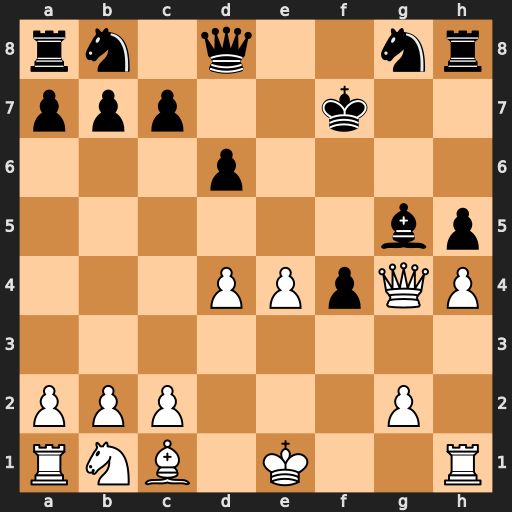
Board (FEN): rn1q2nr/ppp2k2/3p4/6bp/3PPpQP/8/PPP3P1/RNB1K2R
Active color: w
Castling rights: KQ
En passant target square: -
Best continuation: Qxg5 Qxg5 hxg5